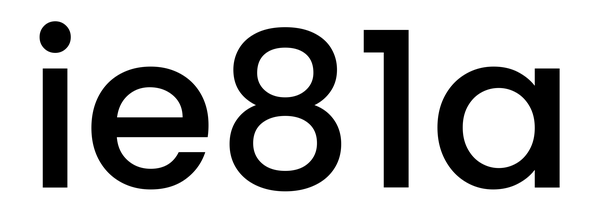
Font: Poppins-Medium